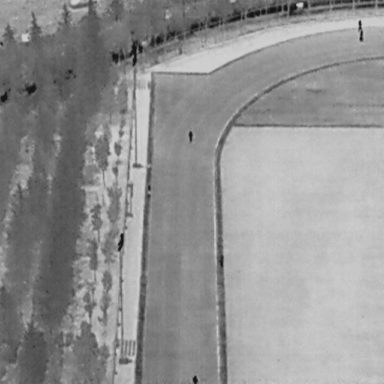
There are six People in the infrared image.